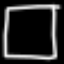
Label: square